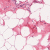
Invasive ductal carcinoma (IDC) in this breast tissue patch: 0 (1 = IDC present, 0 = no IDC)